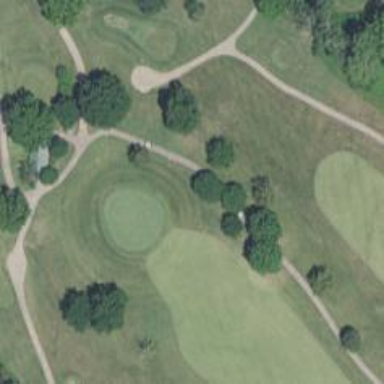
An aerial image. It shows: View of golf hole.